Question: I have a data frame;
![temp][1]
'''
First row are headers:
LAYER, Number, Share %
Between 100ms - 200ms , 132 , 4.66%
Between 15ms - 30 ms , 475 , 16.8%
Between 200ms - 300ms , 8 , 0.282%
Between 300ms - 400ms , 1 , 0.0353%
Between 30ms - 50 ms , 1329 , 46.9%
Between 400ms - 500ms , 4 , 0.141%
Between 500ms - 600ms , 2 , 0.0706%
Between 50ms - 100ms , 863 , 30.5%
Greater Than 600ms , 1 , 0.0353%
Less Than 15ms , 17 , 0.6%)
'''
I am drawing the bar plot of it as:
'''
myplot <- ggplot(temp, aes(as.factor(temp$layer), temp$n, label = temp$yuzde)) + xlab("") + ylab("# of SDNNs") +
geom_bar(stat = "identity", width = 0.6, position = "dodge") +
theme(axis.text=element_text(size=8), axis.title = element_text(size=8,face="bold"), axis.text.x = element_text(angle = 90, hjust = 1)) +
scale_x_discrete(limits=c("Less Than 15ms", "Betwenn 15ms - 30 ms", "Betwenn 30ms - 50 ms", "Betwenn 50ms - 100 ms","Betwenn 100ms - 200 ms", "Betwenn 200ms - 300 ms","Betwenn 300ms - 400 ms", "Betwenn 400ms - 500 ms","Betwenn 500ms - 600 ms", "Greater Than 600ms")) +
geom_label()
'''
And the graphs comes as;

but when I exclude 'scale_x_discrete', everything is normal !
Like this;
[ggplot normal][3]
But I want to have it as it is in the first x axis order.
So, 'scale_x_discrete' ruins my plot. I tried factor and level editing also but they do not work either !
Can anybody help to solve this issue?
Thanks in advance.
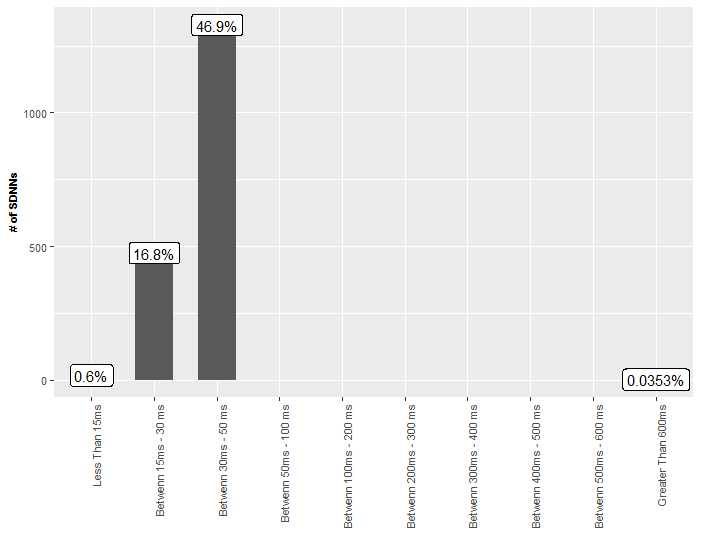
Answer: The best way is to reorder the levels of the 'LAYER' factor in the 'df':
'''
df$LAYER <- factor(df$LAYER, levels = levels(df$LAYER)[c(10,2,5,8,1,3,4,6,7,9)])
'''
Then you can simply:
'''
library(ggplot2)
ggplot(df, aes(x = LAYER, y = Number, label = Share)) +
geom_col() +
geom_label() +
theme(axis.text = element_text(size=8),
axis.title = element_text(size=8,face="bold"),
axis.text.x = element_text(angle = 90, hjust = 1))
'''
<URL>
I think it's still ugly as hell, but that's what you asked.
Data:
'''
df <- read.table(text = 'LAYER Number Share
"Between 100ms - 200ms" 132 4.66%
"Between 15ms - 30 ms" 475 16.8%
"Between 200ms - 300ms" 8 0.282%
"Between 300ms - 400ms" 1 0.0353%
"Between 30ms - 50 ms" 1329 46.9%
"Between 400ms - 500ms" 4 0.141%
"Between 500ms - 600ms" 2 0.0706%
"Between 50ms - 100ms" 863 30.5%
"Greater Than 600ms" 1 0.0353%
"Less Than 15ms" 17 0.6% ', header = T)
'''